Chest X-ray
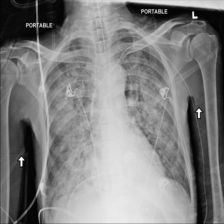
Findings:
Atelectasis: negative
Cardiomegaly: negative
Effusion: negative
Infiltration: negative
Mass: negative
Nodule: negative
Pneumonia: negative
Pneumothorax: negative
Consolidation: negative
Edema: positive
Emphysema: negative
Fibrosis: negative
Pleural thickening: negative
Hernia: negative